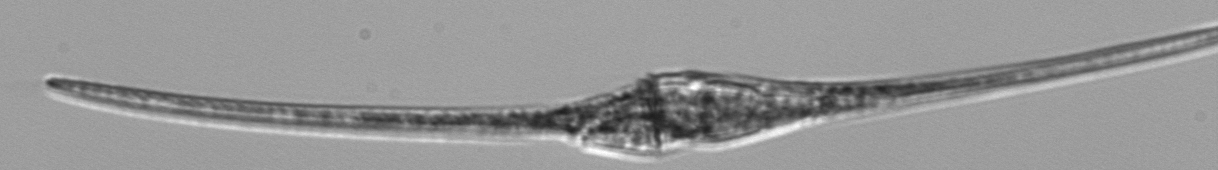
Label: Tripos_fusus